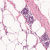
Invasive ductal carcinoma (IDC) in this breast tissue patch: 0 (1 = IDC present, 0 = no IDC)